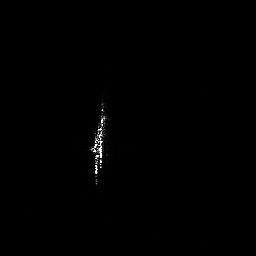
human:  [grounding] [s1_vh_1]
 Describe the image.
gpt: In the satellite image, there is  <ref>1 medium ship </ref> <box>[[33, 38, 41, 71, 0]]</box> located at center.